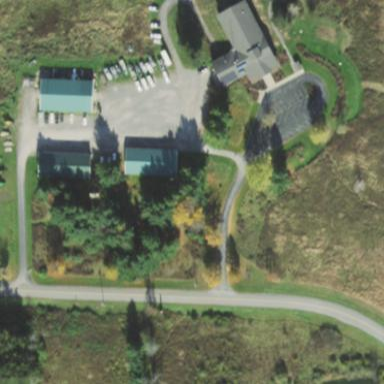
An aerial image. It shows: Commercial area with ranger station.